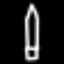
Label: pencil